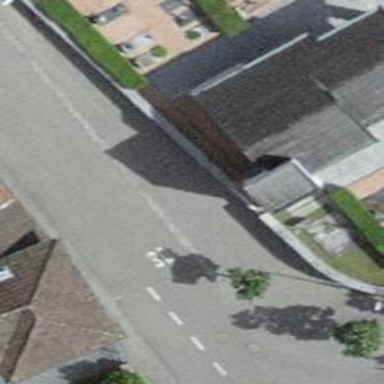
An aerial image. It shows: Chapel building.